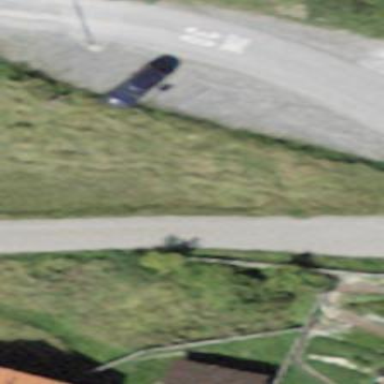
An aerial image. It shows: Parking area with gravel surface.